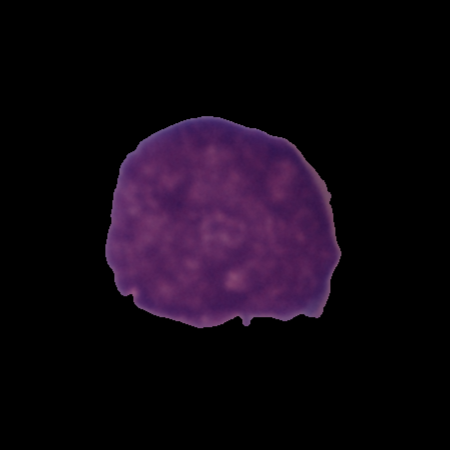
Label: healthy